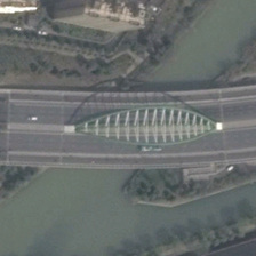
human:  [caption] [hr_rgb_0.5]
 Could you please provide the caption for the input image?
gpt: the bridge with cable stayed cross the river .

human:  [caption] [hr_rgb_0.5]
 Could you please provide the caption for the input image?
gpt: there is a clipper built beam on the deck of the bridege .

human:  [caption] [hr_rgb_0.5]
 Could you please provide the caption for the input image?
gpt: there is a suspension bridge over a tributary of a river .

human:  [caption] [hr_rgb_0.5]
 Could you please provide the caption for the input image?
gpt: the wide bridge spans the joint of two rivers .

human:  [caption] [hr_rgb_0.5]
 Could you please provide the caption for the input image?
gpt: many green trees and several buildings are in two sides of a river with branches and a bridge over it .